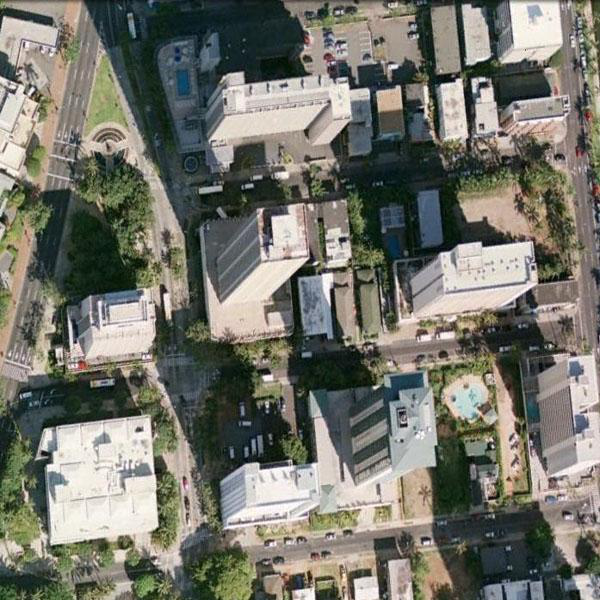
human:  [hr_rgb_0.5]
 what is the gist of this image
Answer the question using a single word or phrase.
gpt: commercial